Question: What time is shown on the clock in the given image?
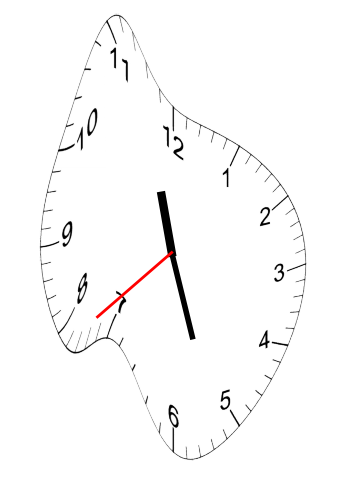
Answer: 11:26:38